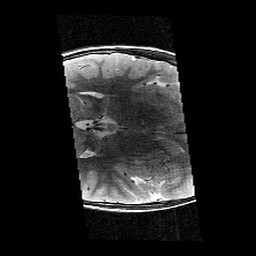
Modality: T2w
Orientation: axial
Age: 9
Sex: male
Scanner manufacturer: siemens
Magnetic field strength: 3 T
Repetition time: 9.23 s
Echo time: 0.067 s